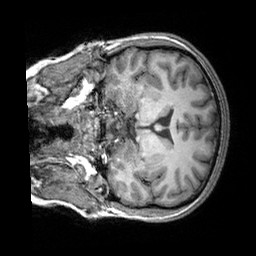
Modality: T1w
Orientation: coronal
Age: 29
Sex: female
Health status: healthy
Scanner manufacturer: siemens
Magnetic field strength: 3 T
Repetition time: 2.3 s
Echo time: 0.00303 s